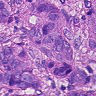
Metastatic tissue present: yes